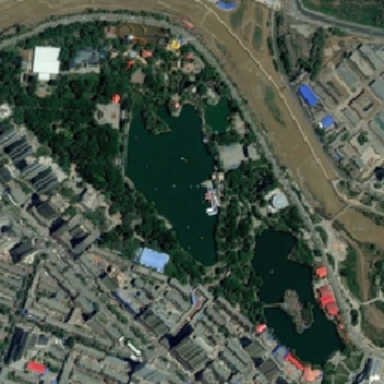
There is a long river around the park .